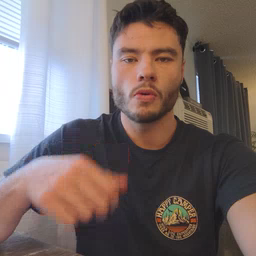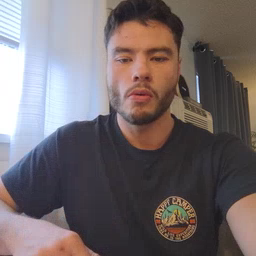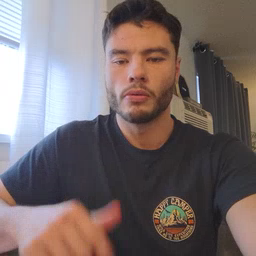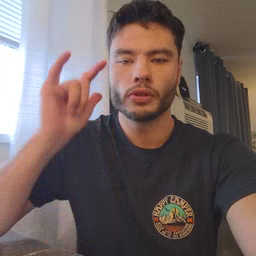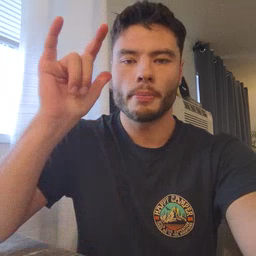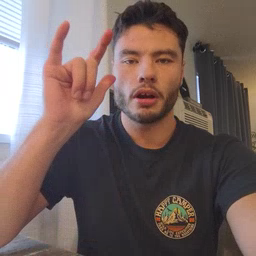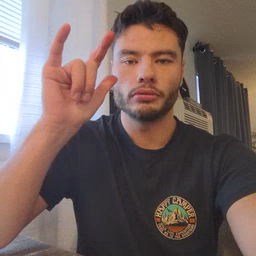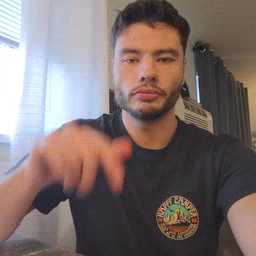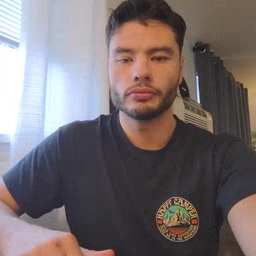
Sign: airplane